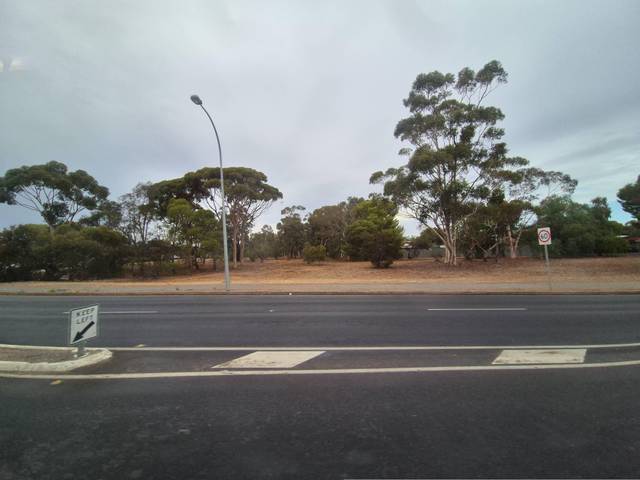
Region: Australia
Coordinates: -34.747, 138.676